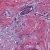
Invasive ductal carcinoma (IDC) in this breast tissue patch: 0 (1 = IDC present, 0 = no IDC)